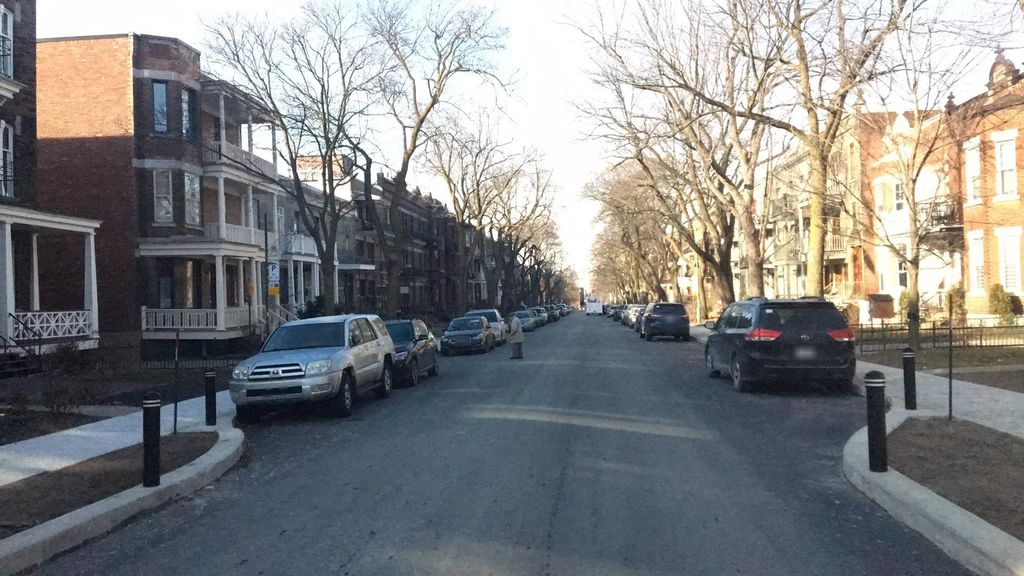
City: montreal